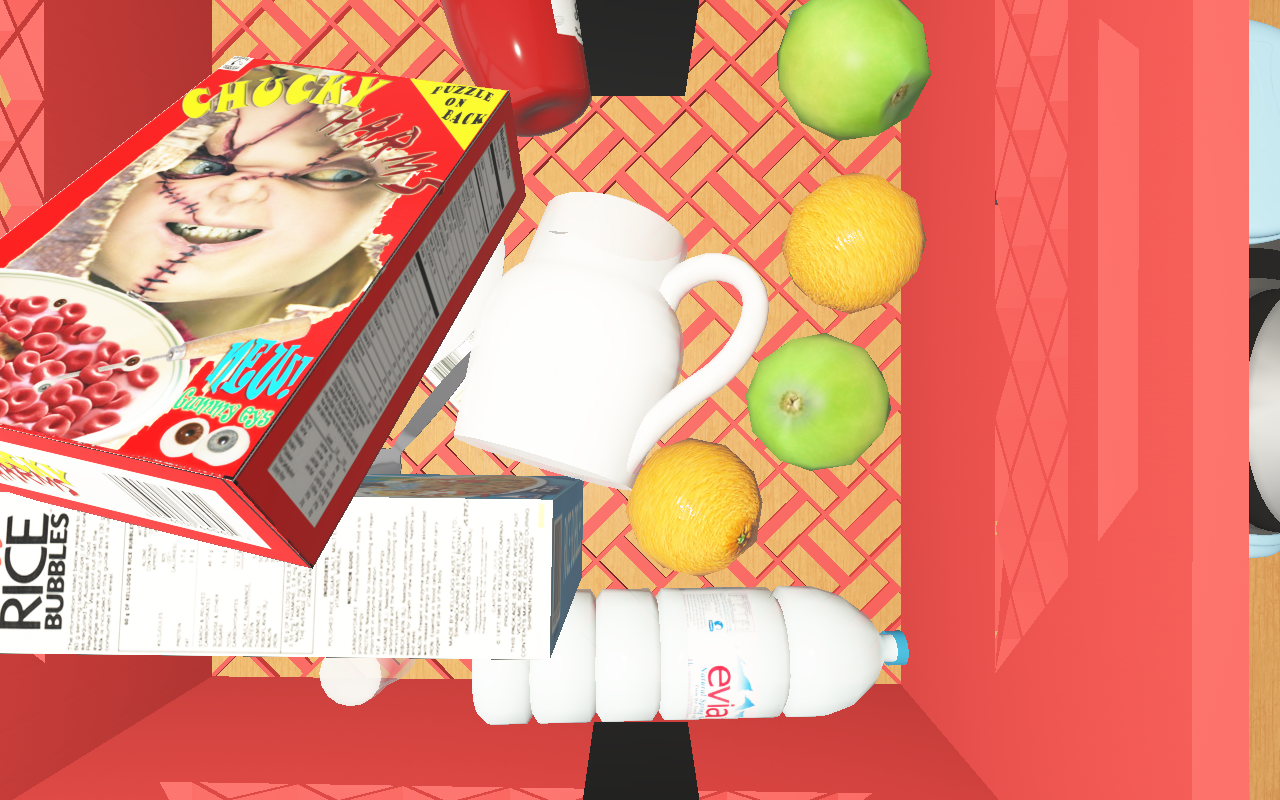
Objects in the scene:
carafe
water bottle
apple
apple
orange
orange
plate
wineglass
jam jar
cereal box